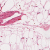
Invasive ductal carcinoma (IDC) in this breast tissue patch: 0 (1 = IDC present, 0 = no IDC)